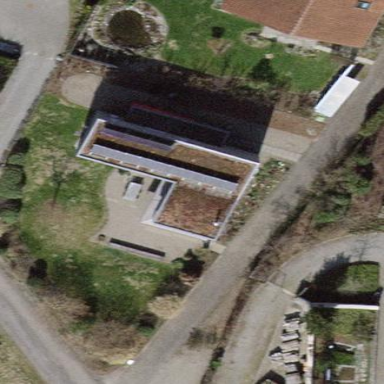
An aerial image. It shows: Detached building.